Aerial crown-view tile of a tropical tree (Barro Colorado Island, Panama), acquired 20240716:
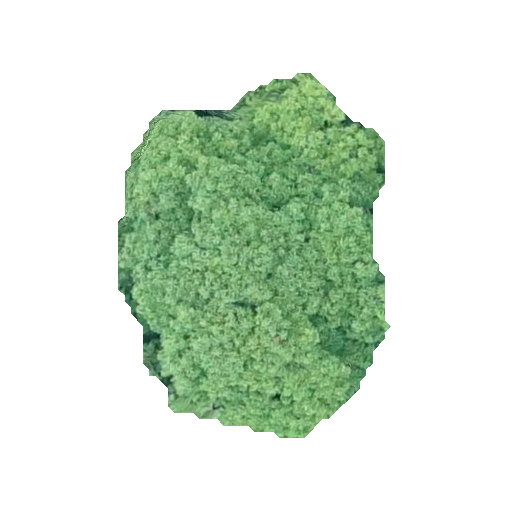
Species: Astronium graveolens
GBIF accepted scientific name: Astronium graveolens
Crown area: 118.609 m²